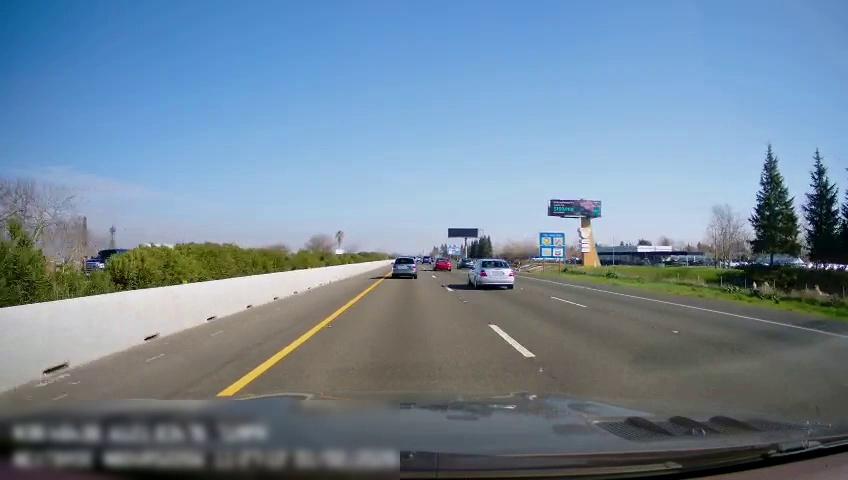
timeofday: Day
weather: Sunny
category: Drivable Space
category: Vehicles | SUV
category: Vehicles | SUV
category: Vehicles | Car
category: Vehicles | Car
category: Vehicles | SUV
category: Vehicles | Car
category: Lanes | Current Lane
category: Lanes | Current Lane
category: Lanes | Alternate Lane
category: Lanes | Alternate Lane
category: Traffic | Signs